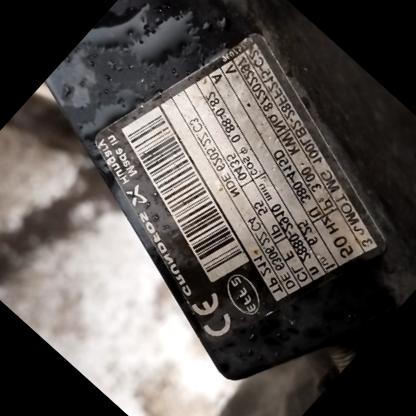
Klasa: tabliczka-znamionowa